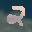
Label: 2